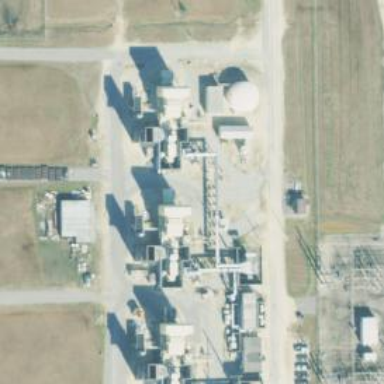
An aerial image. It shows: Gas turbine generator is in use.